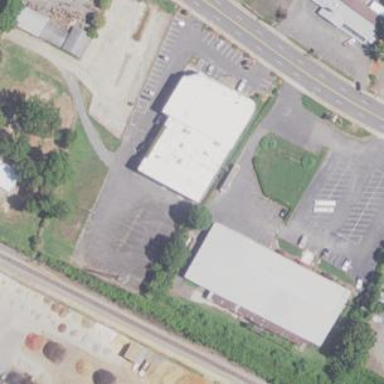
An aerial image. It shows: Building.